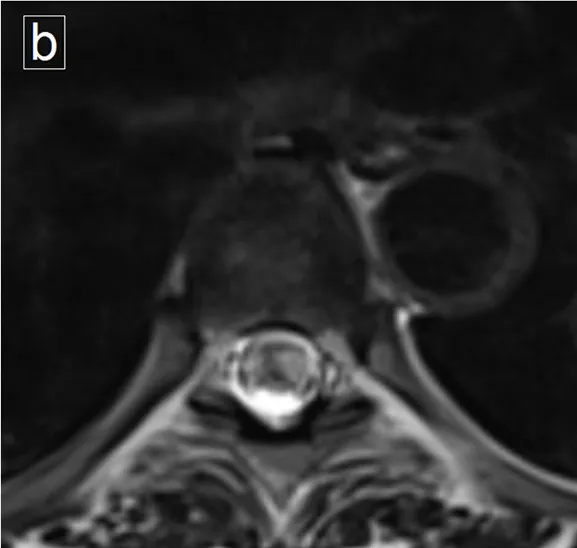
Magnetic resonance imaging (MRI) of spine. (b) Axial T2-weighted image showing the hyperintense signal involving more than two thirds of the cross-sectional area of the cord.
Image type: radiology (mri)